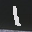
Label: 1